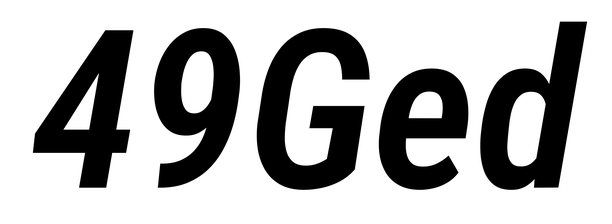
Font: Roboto-Italic_Condensed_SemiBold_Italic